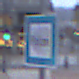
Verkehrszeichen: Polizei
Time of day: SunriseSunset
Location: Outdoor (Urban)
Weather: PartlyCloudy
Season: NotSpecified
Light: Natural